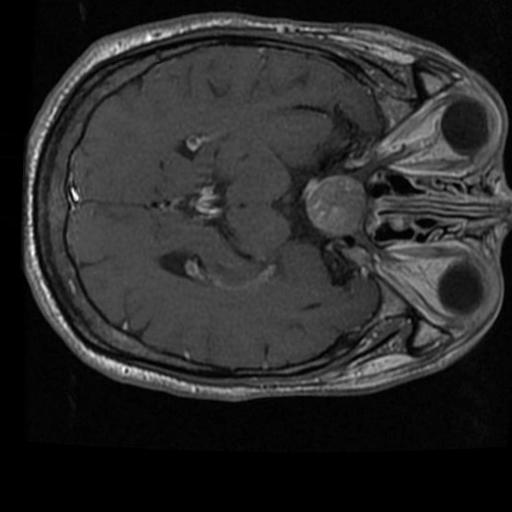
Label: brain_tumor